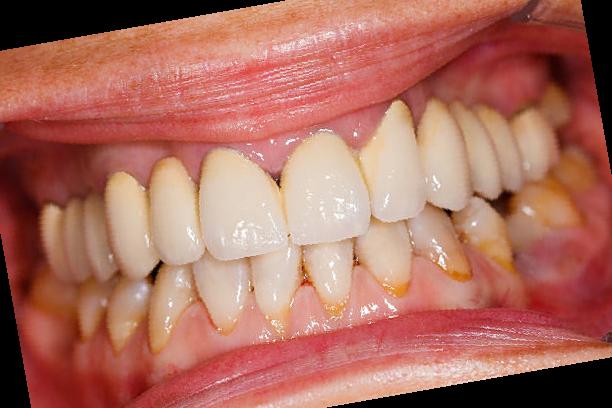
Condition: Gingivitis